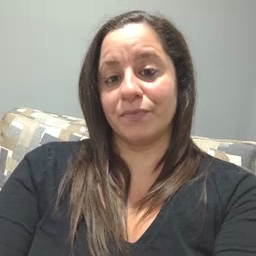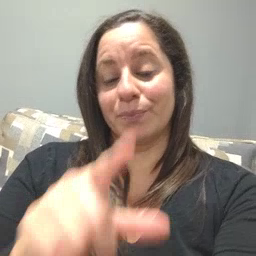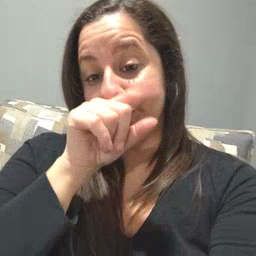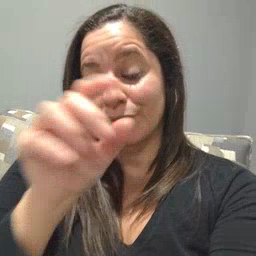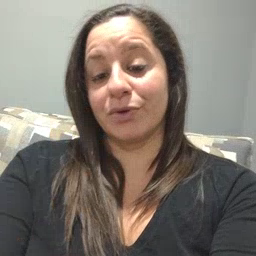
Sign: bird